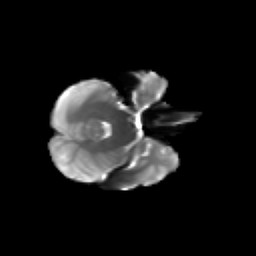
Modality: T2w
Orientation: axial
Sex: male
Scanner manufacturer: siemens
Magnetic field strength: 3 T
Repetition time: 5 s
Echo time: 0.071 s